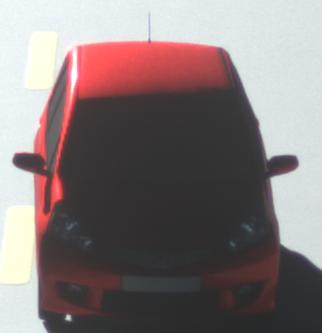
Make: Honda
Model: Jazz 1.2
Detailed model: Jazz (III) (11/08 - 04/11)
Model produced from: 2008/11
Model produced until: 2010/10
Doors: 5
Color: red
Road condition: dry road
Daytime: morning or afternoon
Contrast: high contrast